Field crop: tomato
Growth stage: 1
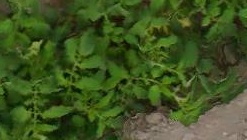
Species: tomato